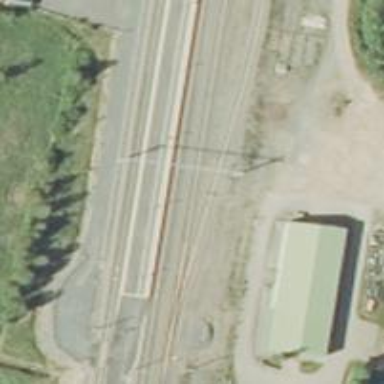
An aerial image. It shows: Wedge is used for the railway derail.